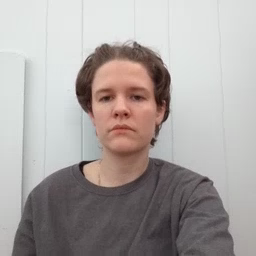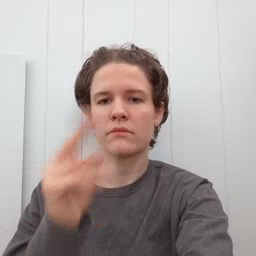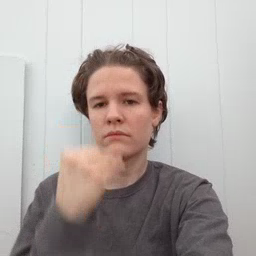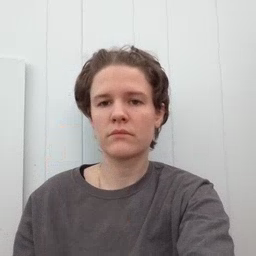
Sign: nap